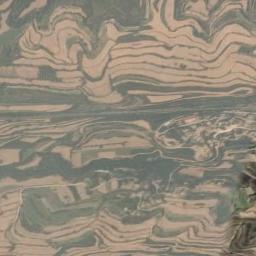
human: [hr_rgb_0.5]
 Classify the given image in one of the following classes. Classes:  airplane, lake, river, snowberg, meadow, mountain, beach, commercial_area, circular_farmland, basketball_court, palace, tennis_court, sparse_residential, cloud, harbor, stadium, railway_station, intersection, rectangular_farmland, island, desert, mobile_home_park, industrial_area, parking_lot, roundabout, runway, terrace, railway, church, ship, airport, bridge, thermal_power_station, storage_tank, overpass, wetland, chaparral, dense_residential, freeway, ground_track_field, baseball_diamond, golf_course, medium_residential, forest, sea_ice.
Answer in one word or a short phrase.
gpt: terrace